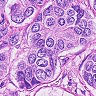
Metastatic tissue present: yes